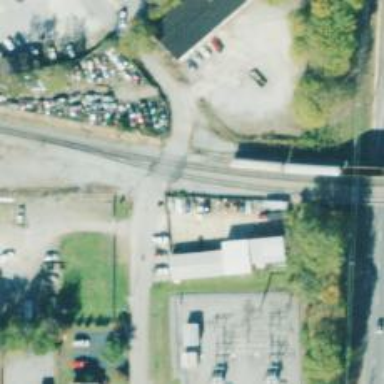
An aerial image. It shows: Railway level crossing.